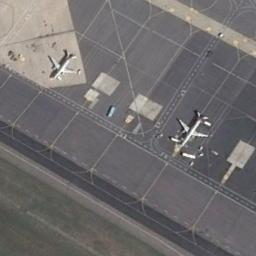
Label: airplane